Question: Have no experience with JS or JQuery.
I'm trying to use this: <URL>
The clock renders but does not actually work. For the JavaScript, I tried pasting it in between '<script></script>' tags in the html, and also tried putting it into it's own file and referring to it '<script src="./clock.js"></script>'
'''
var clockH = $(".hours");
var clockM = $(".minutes");
var clockS = $(".seconds");
function time() {
var d = new Date(),
s = d.getSeconds() * 6,
m = d.getMinutes() * 6,
h = d.getHours() % 12 / 12 * 360;
clockH.css("transform", "rotate("+h+"deg)");
clockM.css("transform", "rotate("+m+"deg)");
clockS.css("transform", "rotate("+s+"deg)");
}
var clock = setInterval(time, 1000);
'''
=========
Updates. Ok, so here is what I have in my js file:
'''
$(document).ready(function(){
var clockH = $(".hours");
var clockM = $(".minutes");
var clockS = $(".seconds");
function time() {
var d = new Date(),
s = d.getSeconds() * 6,
m = d.getMinutes() * 6,
h = d.getHours() % 12 / 12 * 360;
clockH.css("transform", "rotate("+h+"deg)");
clockM.css("transform", "rotate("+m+"deg)");
clockS.css("transform", "rotate("+s+"deg)");
}
var clock = setInterval(time, 1000);
});
'''
In the HTML:
'''
<script src="./jquery.js"></script>
<script src="./clock.js"></script>
'''
and
'''
<div class="clock">
<span class="hours"></span>
<span class="minutes"></span>
<span class="seconds"></span>
<span class="midday"></span>
<span class="three"></span>
<span class="six"></span>
<span class="nine"></span>
</div>
'''
Finally, in my css:
'''
body { background: #574b57; }
.clock {
background-color:#c7c7c7;
width: 250px;
height: 250px;
border: 4px solid #999;
border-radius: 100%;
position: relative;
margin: 20px auto;
-moz-box-shadow: 1px 5px 5px rgba(0,0,0,0.6);
-webkit-box-shadow: 1px 5px 5px rgba(0,0,0,0.6);
box-shadow: 1px 5px 50px rgba(0,0,0,0.6);
}
.clock:after {
background:#FFF;
border-radius: 10px;
border:#FFF 5px solid;
content:"";
left:50%;
position:absolute;
top:50%;
margin-left: -5px;
margin-top: -5px;
-moz-box-shadow: 1px 5px 5px rgba(68,68,68,0.1);
-webkit-box-shadow: 1px 5px 5px rgba(68,68,68,0.1);
box-shadow: 1px 5px 5px rgba(68,68,68,0.1);
}
.clock span {
display: block;
background: white;
position: absolute;
transform-origin: bottom center;
left: 50%;
bottom: 50%;
border-radius: 3px;
-webkit-border-radius: 3px;
-moz-border-radius: 3px;
}
.clock .hours {
height: 30%;
width: 5px;
margin-left: -2px;
-moz-box-shadow: 1px 5px 5px rgba(68,68,68,0.2);
-webkit-box-shadow: 1px 5px 5px rgba(68,68,68,0.2);
box-shadow: 1px 5px 5px rgba(68,68,68,0.2);
}
.clock .minutes {
height: 45%;
width: 3px;
margin-left: -1px;
-moz-box-shadow: 1px 5px 5px rgba(68,68,68,0.2);
-webkit-box-shadow: 1px 5px 5px rgba(68,68,68,0.2);
box-shadow: 1px 5px 5px rgba(68,68,68,0.2);
}
.clock .seconds {
background: #949494;
height: 47%;
width: 1px;
margin-left: 0px;
-moz-box-shadow: 1px 5px 5px rgba(68,68,68,0.6);
-webkit-box-shadow: 1px 5px 5px rgba(68,68,68,0.6);
box-shadow: 1px 5px 5px rgba(68,68,68,0.6);
}
.clock .midday, .clock .three, .clock .six, .clock .nine {
background: #949494;
height: 10%;
width: 6px;
left: 49%;
top: 2%;
-moz-box-shadow: 1px 0px 5px rgba(68,68,68,0.3);
-webkit-box-shadow: 1px 0px 5px rgba(68,68,68,0.3);
box-shadow: 1px 0px 5px rgba(68,68,68,0.3);
border-radius: 3px;
-webkit-border-radius: 3px;
-moz-border-radius: 3px;
}
.clock .three {
top: 49%;
left: 89%;
height: 6px;
width: 10%;
}
.clock .six {
top: 89%;
left: 49%;
}
.clock .nine {
top: 49%;
left: 1%;
height: 6px;
width: 10%;
}
'''

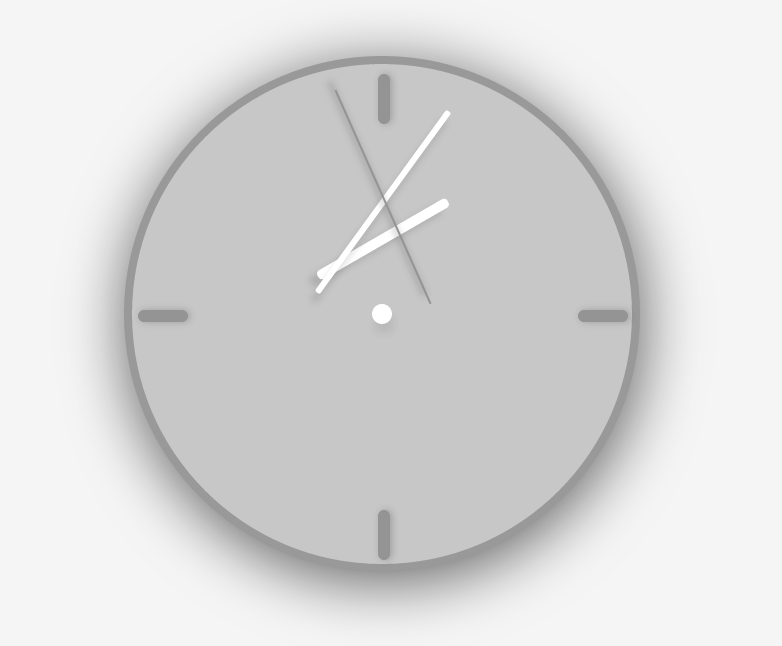
Answer: As you are using jQuery wrap your function in document.ready like so
'''
$(document).ready(function(){
var clockH = $(".hours");
var clockM = $(".minutes");
var clockS = $(".seconds");
function time() {
var d = new Date(),
s = d.getSeconds() * 6,
m = d.getMinutes() * 6,
h = d.getHours() % 12 / 12 * 360;
clockH.css("transform", "rotate("+h+"deg)");
clockM.css("transform", "rotate("+m+"deg)");
clockS.css("transform", "rotate("+s+"deg)");
}
var clock = setInterval(time, 1000);
});
'''
Also make sure you are referencing jQuery in your script tags.